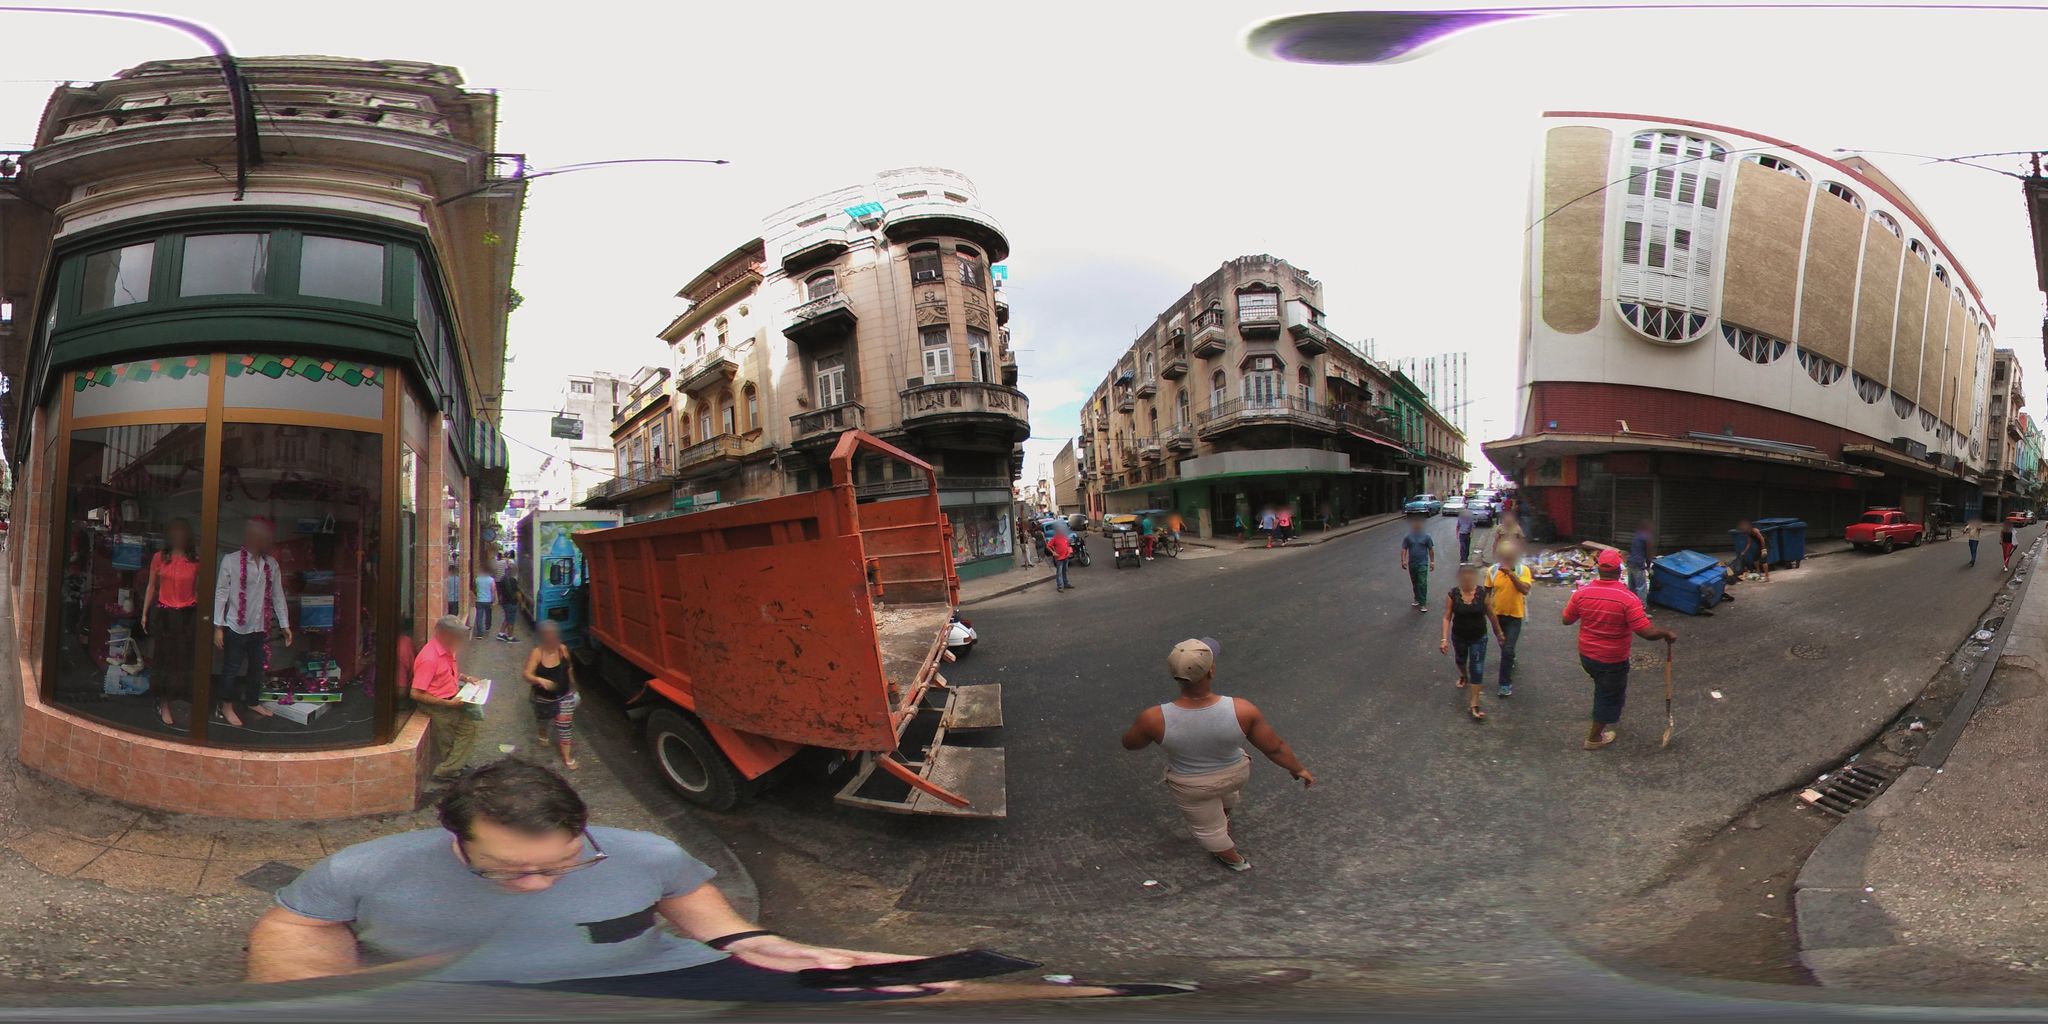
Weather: clear
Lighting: day
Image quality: slightly poor
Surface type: walking surface
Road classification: tertiary
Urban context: urban centre
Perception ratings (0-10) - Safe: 1.29, Lively: 5.05, Beautiful: 1.04, Boring: 8.2, Depressing: 7.22, Wealthy: 5.17